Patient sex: M
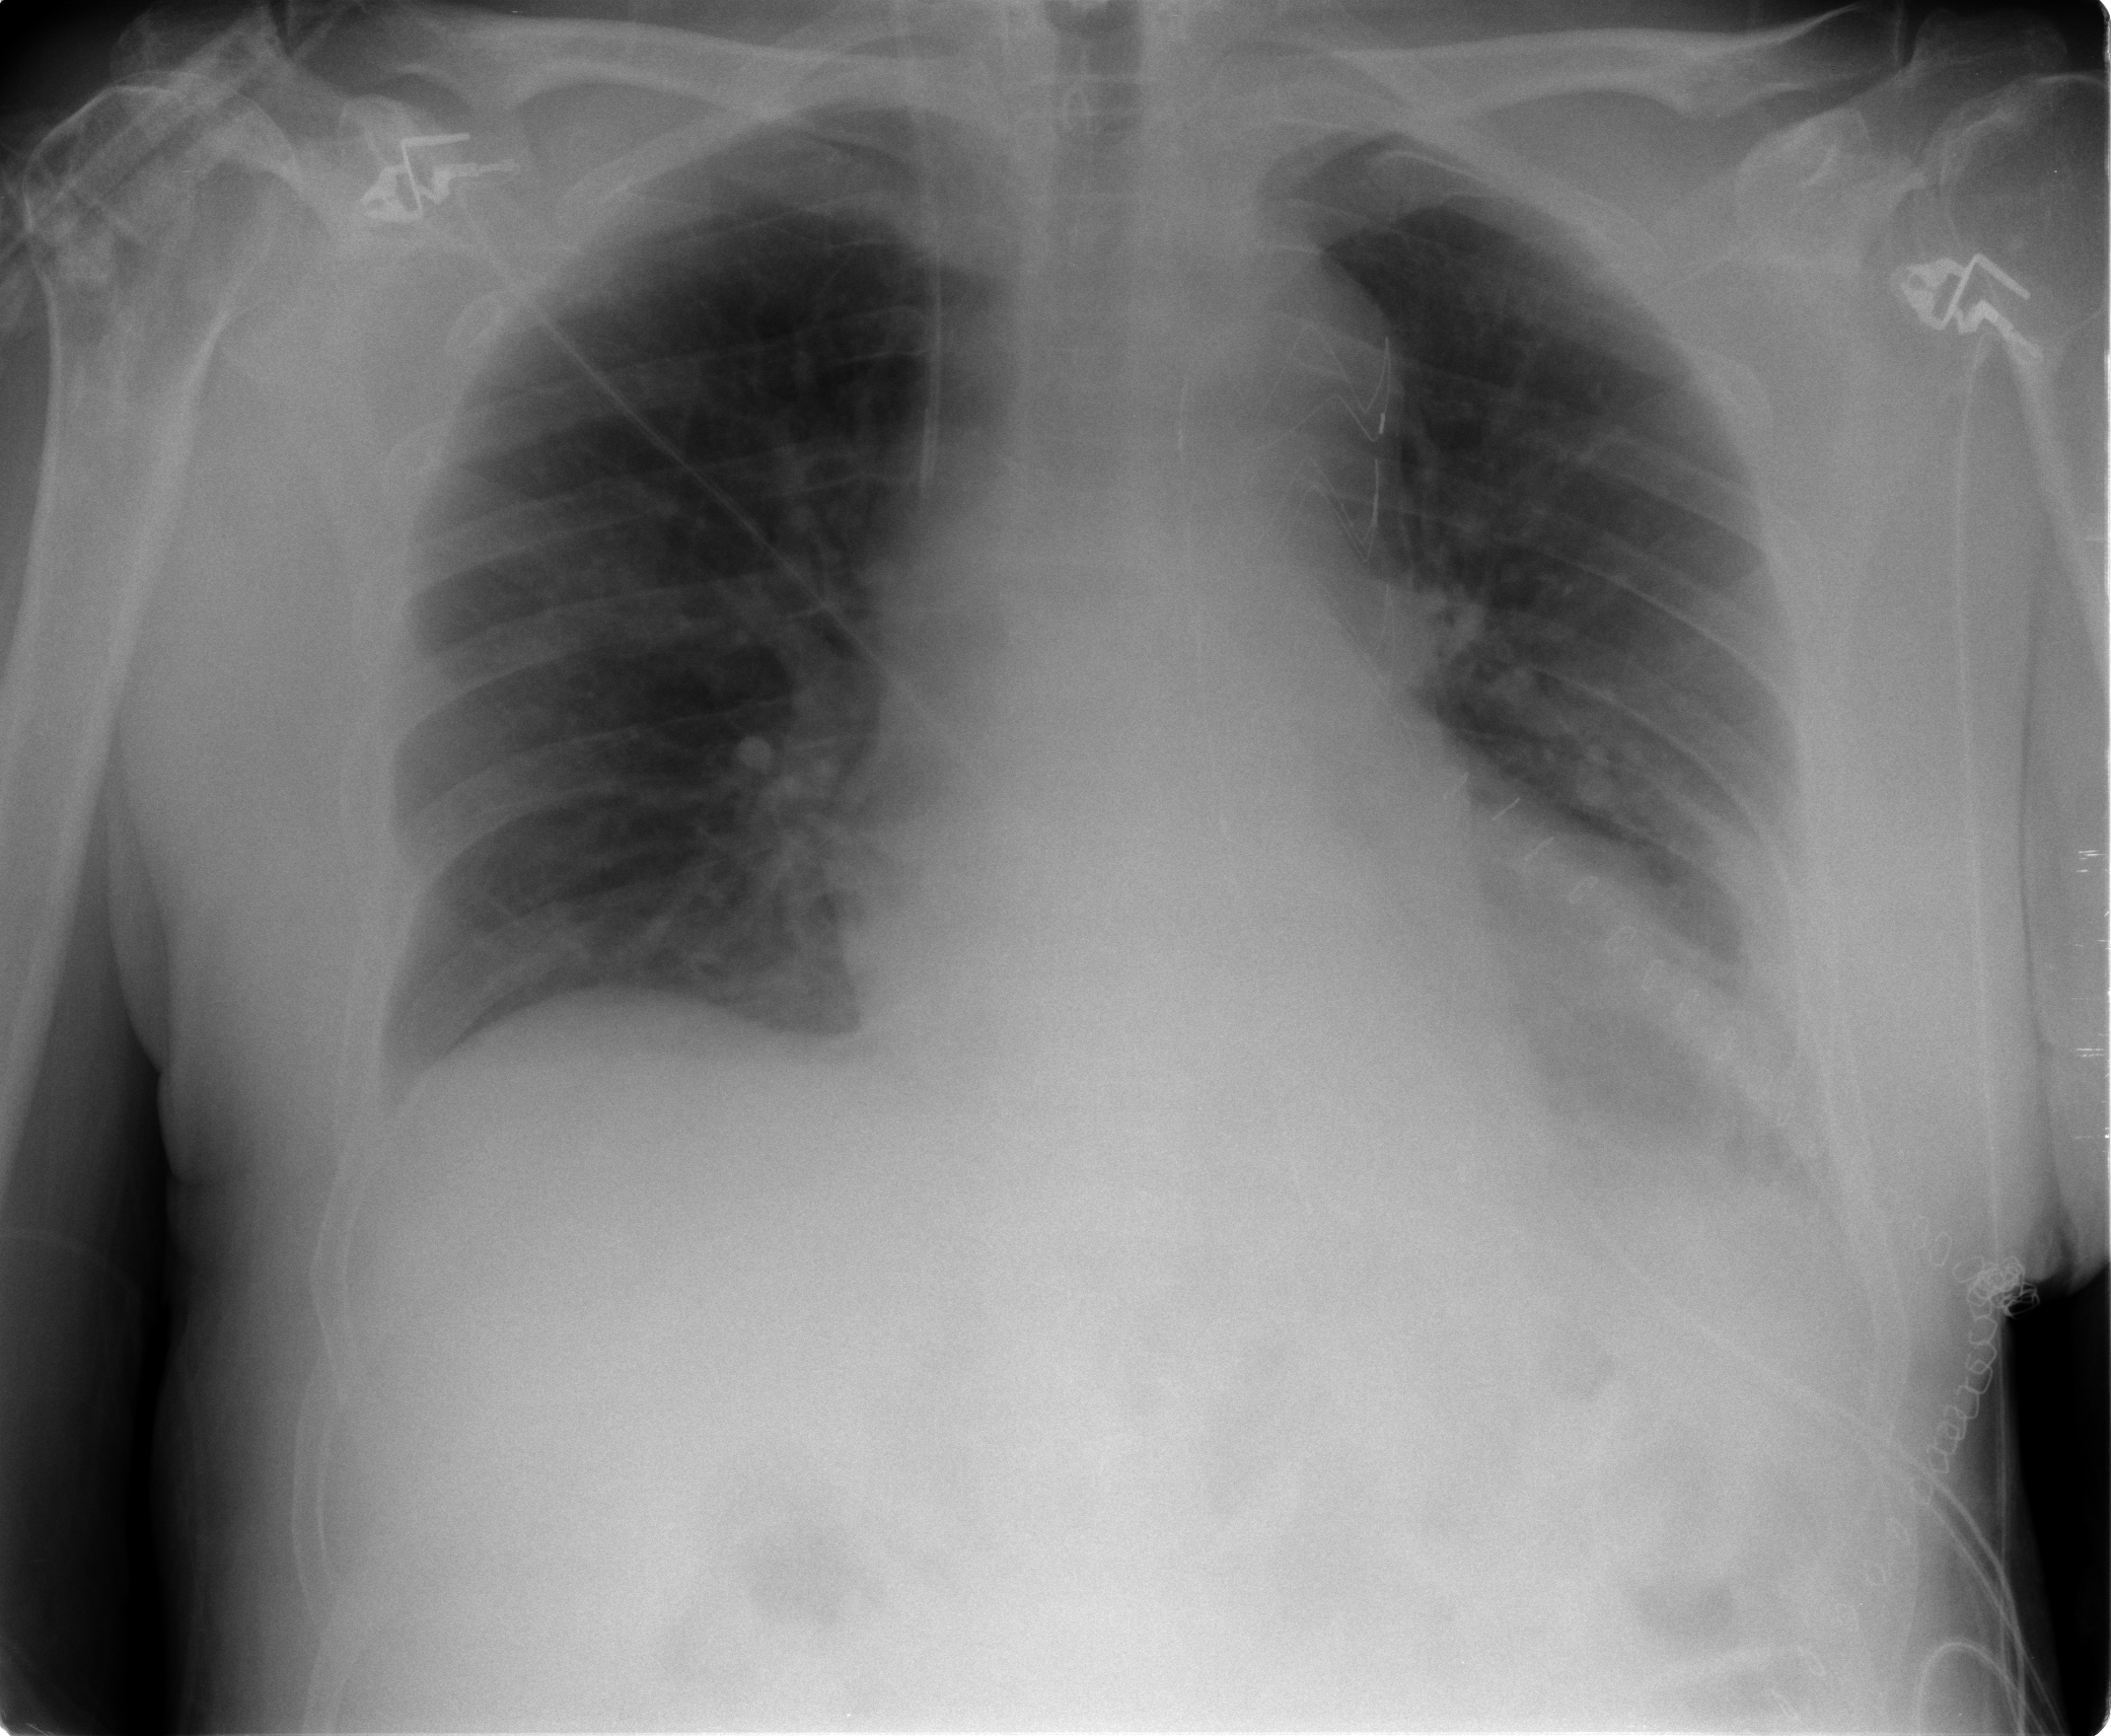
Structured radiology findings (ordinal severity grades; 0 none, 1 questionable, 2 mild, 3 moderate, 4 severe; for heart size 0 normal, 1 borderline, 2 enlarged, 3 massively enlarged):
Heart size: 2
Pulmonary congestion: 1
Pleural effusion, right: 0
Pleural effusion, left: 2
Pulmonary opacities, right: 0
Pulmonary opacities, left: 2
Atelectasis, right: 0
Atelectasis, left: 2